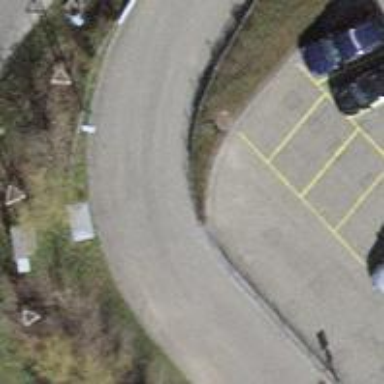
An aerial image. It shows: Asphalt alley designated as service road.